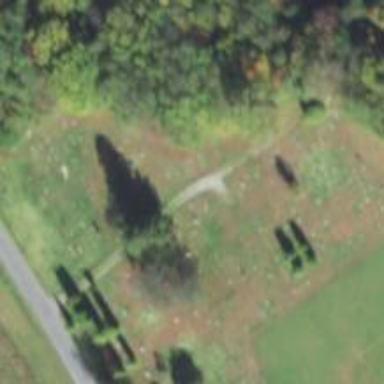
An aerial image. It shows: Graveyard.